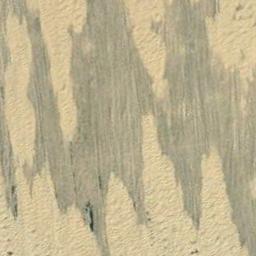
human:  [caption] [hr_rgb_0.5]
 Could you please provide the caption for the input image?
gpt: The light yellow desert covers the brown bare land .

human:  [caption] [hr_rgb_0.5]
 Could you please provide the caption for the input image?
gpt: The desert has yellow sand and brown sand and the desert terrain is flat .

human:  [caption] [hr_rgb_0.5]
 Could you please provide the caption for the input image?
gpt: There are white desert with lines of bare land .

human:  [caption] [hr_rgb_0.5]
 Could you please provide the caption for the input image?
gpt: There is some vegetation in this desert .

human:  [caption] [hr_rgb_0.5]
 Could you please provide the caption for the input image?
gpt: A desert covered with sand and bare land .